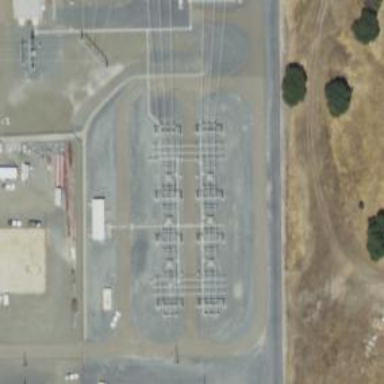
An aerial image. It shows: Switch for power supply.